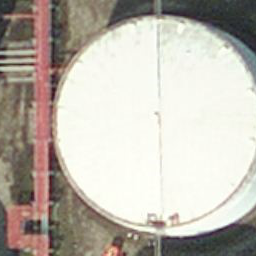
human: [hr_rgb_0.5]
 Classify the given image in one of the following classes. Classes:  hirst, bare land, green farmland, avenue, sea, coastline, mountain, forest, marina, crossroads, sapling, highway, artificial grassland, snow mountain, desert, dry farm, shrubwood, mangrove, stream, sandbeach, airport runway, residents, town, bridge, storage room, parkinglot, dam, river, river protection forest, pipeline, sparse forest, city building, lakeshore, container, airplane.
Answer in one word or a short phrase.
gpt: storage room